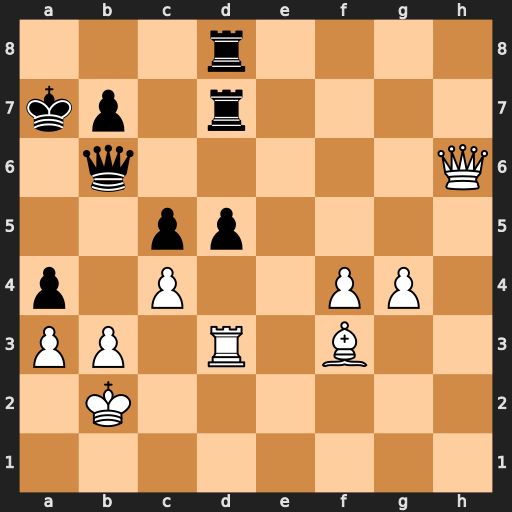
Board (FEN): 3r4/kp1r4/1q5Q/2pp4/p1P2PP1/PP1R1B2/1K6/8
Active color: w
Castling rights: -
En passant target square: -
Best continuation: Qxb6+ Kxb6 Rxd5 Rxd5 Bxd5 Re8 g5